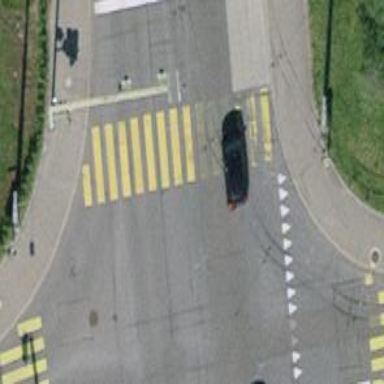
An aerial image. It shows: Road crossing with traffic signals.